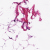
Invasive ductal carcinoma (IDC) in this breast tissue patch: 0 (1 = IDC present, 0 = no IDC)